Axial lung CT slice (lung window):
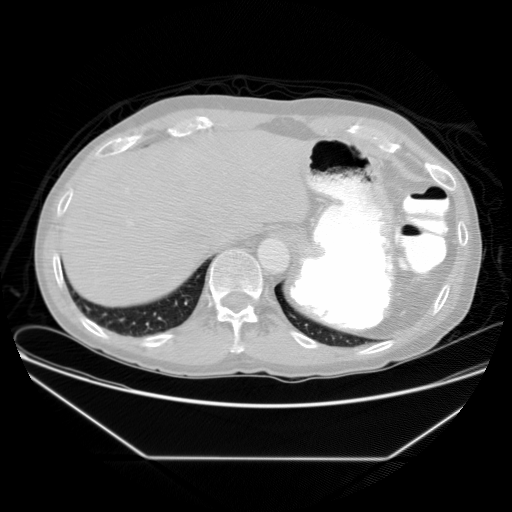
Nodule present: no